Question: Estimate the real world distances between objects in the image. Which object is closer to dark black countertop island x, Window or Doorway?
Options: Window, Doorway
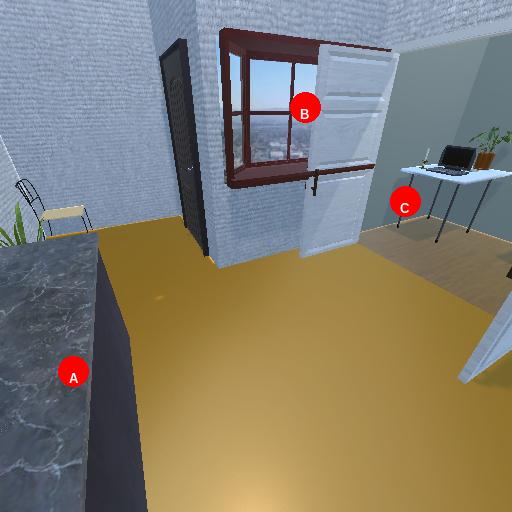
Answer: Window